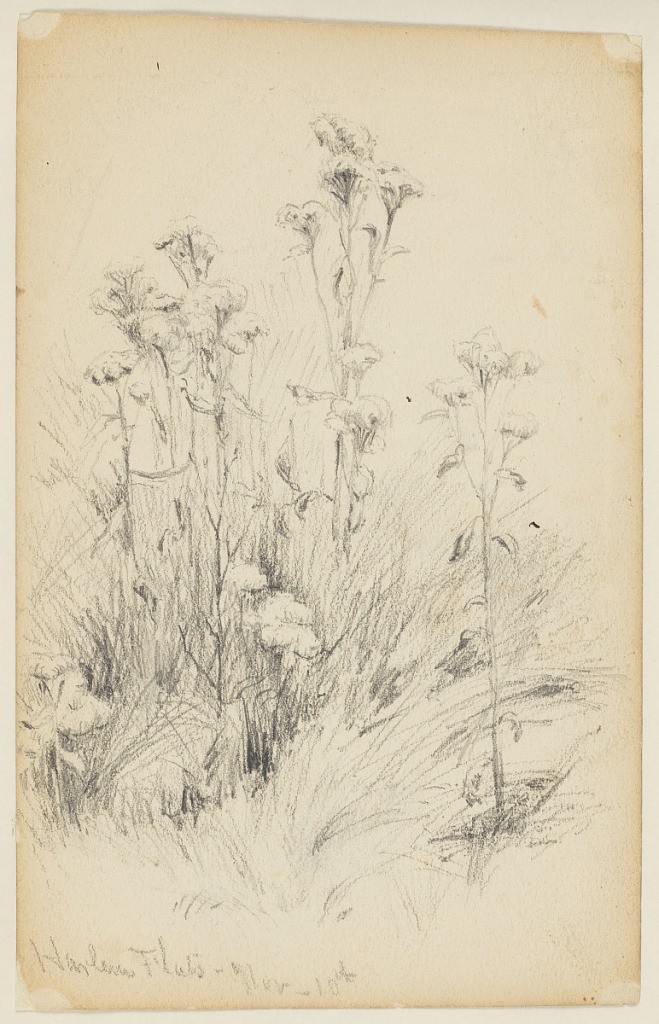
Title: Study of Thistles and Grass, Harlem Flats
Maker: Walter Clark, American, 1848–1917
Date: November 10, 1884
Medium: Graphite on paper
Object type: Album page
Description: Sketch of thistle plants and grass.